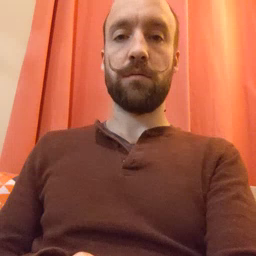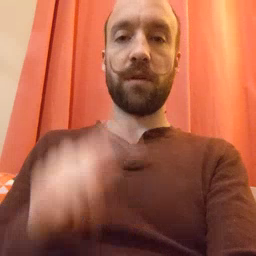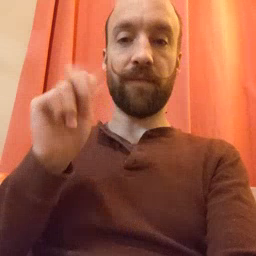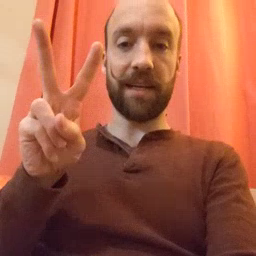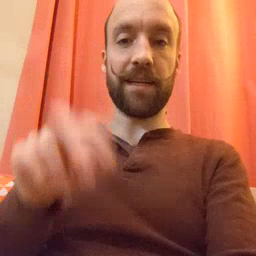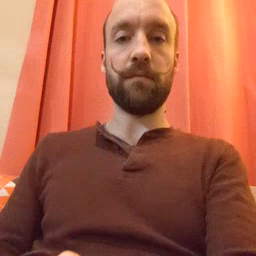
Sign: TV